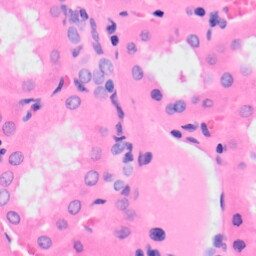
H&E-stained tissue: Kidney